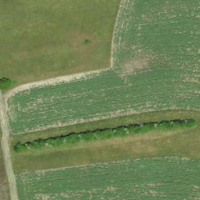
EUNIS habitat code: 52
Species observed at this site:
Ajuga reptans